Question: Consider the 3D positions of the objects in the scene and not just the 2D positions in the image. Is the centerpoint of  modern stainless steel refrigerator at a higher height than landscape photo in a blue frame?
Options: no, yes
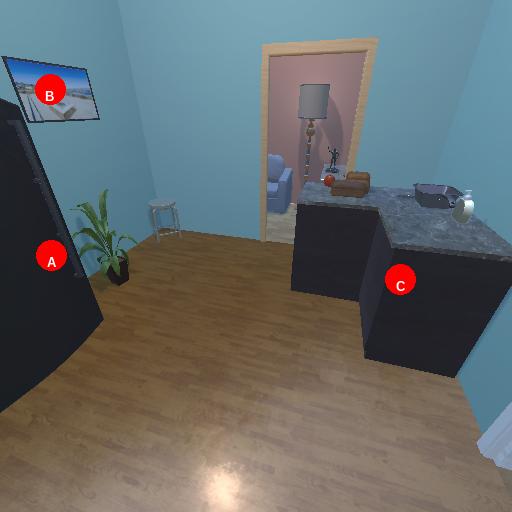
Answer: no